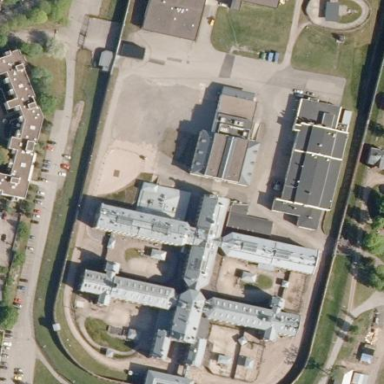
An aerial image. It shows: Prison.